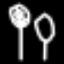
Label: leaf